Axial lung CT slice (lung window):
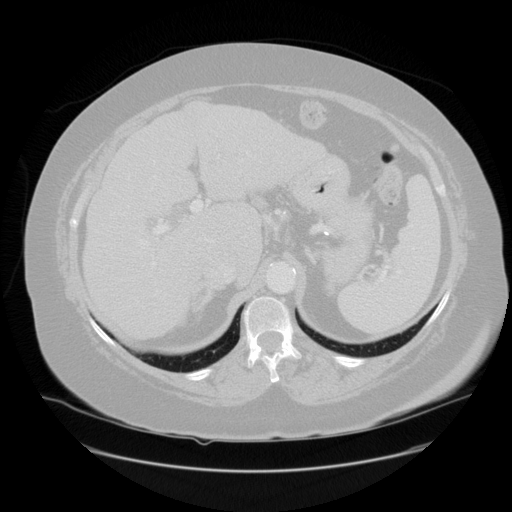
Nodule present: no